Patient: sex M, age 29
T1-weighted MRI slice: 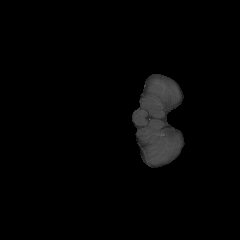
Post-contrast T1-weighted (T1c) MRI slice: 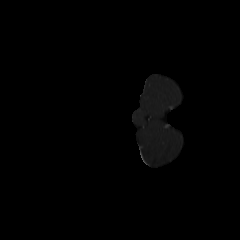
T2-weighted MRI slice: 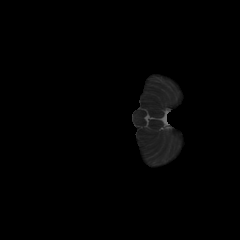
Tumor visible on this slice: no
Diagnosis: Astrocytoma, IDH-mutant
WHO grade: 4